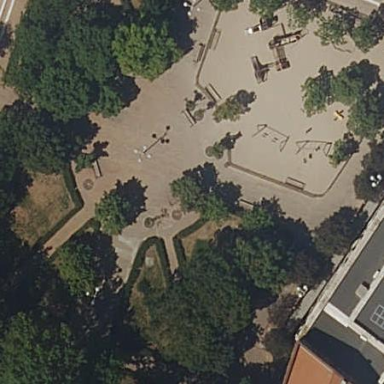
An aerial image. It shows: Lovely park for leisure and relaxation.